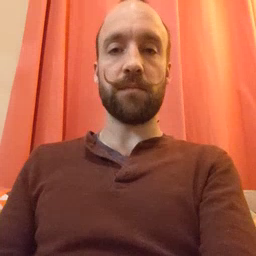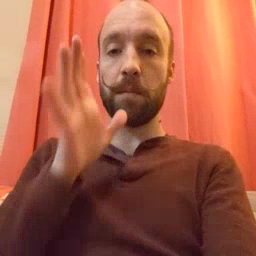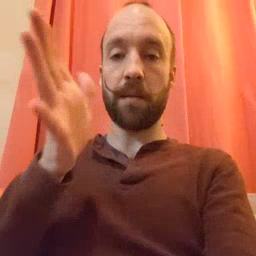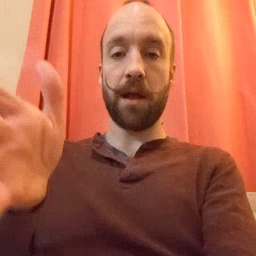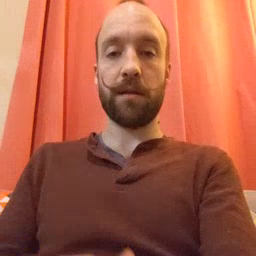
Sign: grandma